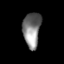
Tissue: lung
Cell type: T cells
Senescence score: 0.2061
Nuclear area (px): 598
Mean DAPI intensity: 127.865